【题型】填空题　【知识点】立体几何　【难度】easy
将扇形纸壳 $OCD$ 剪掉扇形 $OAB$ 后得到扇环 $ABCD$，$OA = AD = 6$，$\angle COD = \frac{\pi}{3}$，如图 1，用扇环 $ABCD$ 制成一个圆台的侧面，如图 2，则该圆台的体积为 \underline{\quad\quad}。

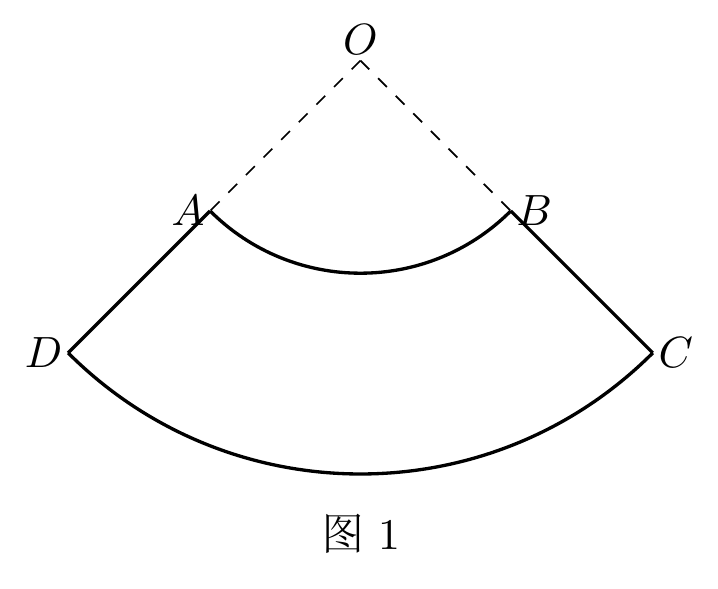
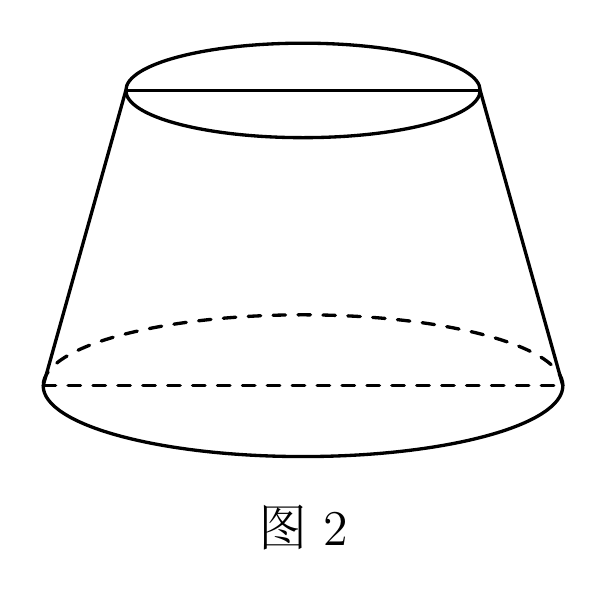
【解答】
【答案】$\frac{7\sqrt{35}\pi}{3}$

【知识点】台体体积的有关计算、求旋转体的体积

【分析】根据扇形和圆台的几何关系，求上下底面圆的半径，以及高，最后代入圆台的体积公式，即可求解。

【详解】由条件可知，$OD = 2OA = 12$，

设圆台上底面的半径为$r$，下底面半径为$R$，

弧长$\overparen{AB}$的长为$OA \cdot \frac{\pi}{3} = 2\pi$，弧长$\overparen{CD} = OD \cdot \frac{\pi}{3} = 4\pi$，

所以$2\pi r = 2\pi$，$r = 1$，$2\pi R = 4\pi$，$R = 2$，

圆台上下底面的高$h = \sqrt{AD^2 - (R - r)^2} = \sqrt{6^2 - (2 - 1)^2} = \sqrt{35}$，

所以圆台的体积$V = \frac{1}{3}\pi(R^2 + r^2 + Rr)h = \frac{7\sqrt{35}\pi}{3}$。

故答案为：$\frac{7\sqrt{35}\pi}{3}$